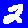
Digit: 2